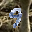
Label: 9